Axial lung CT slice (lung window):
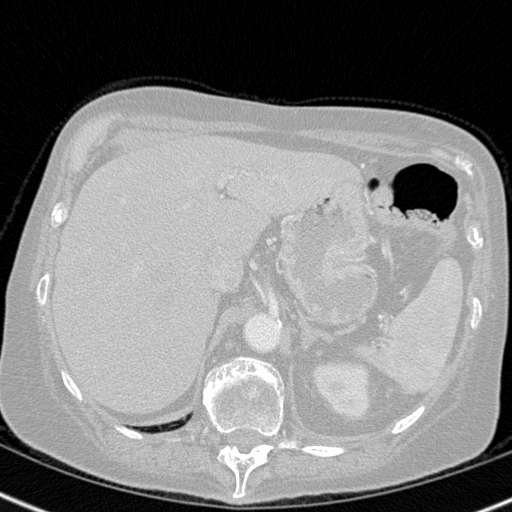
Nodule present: no